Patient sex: F
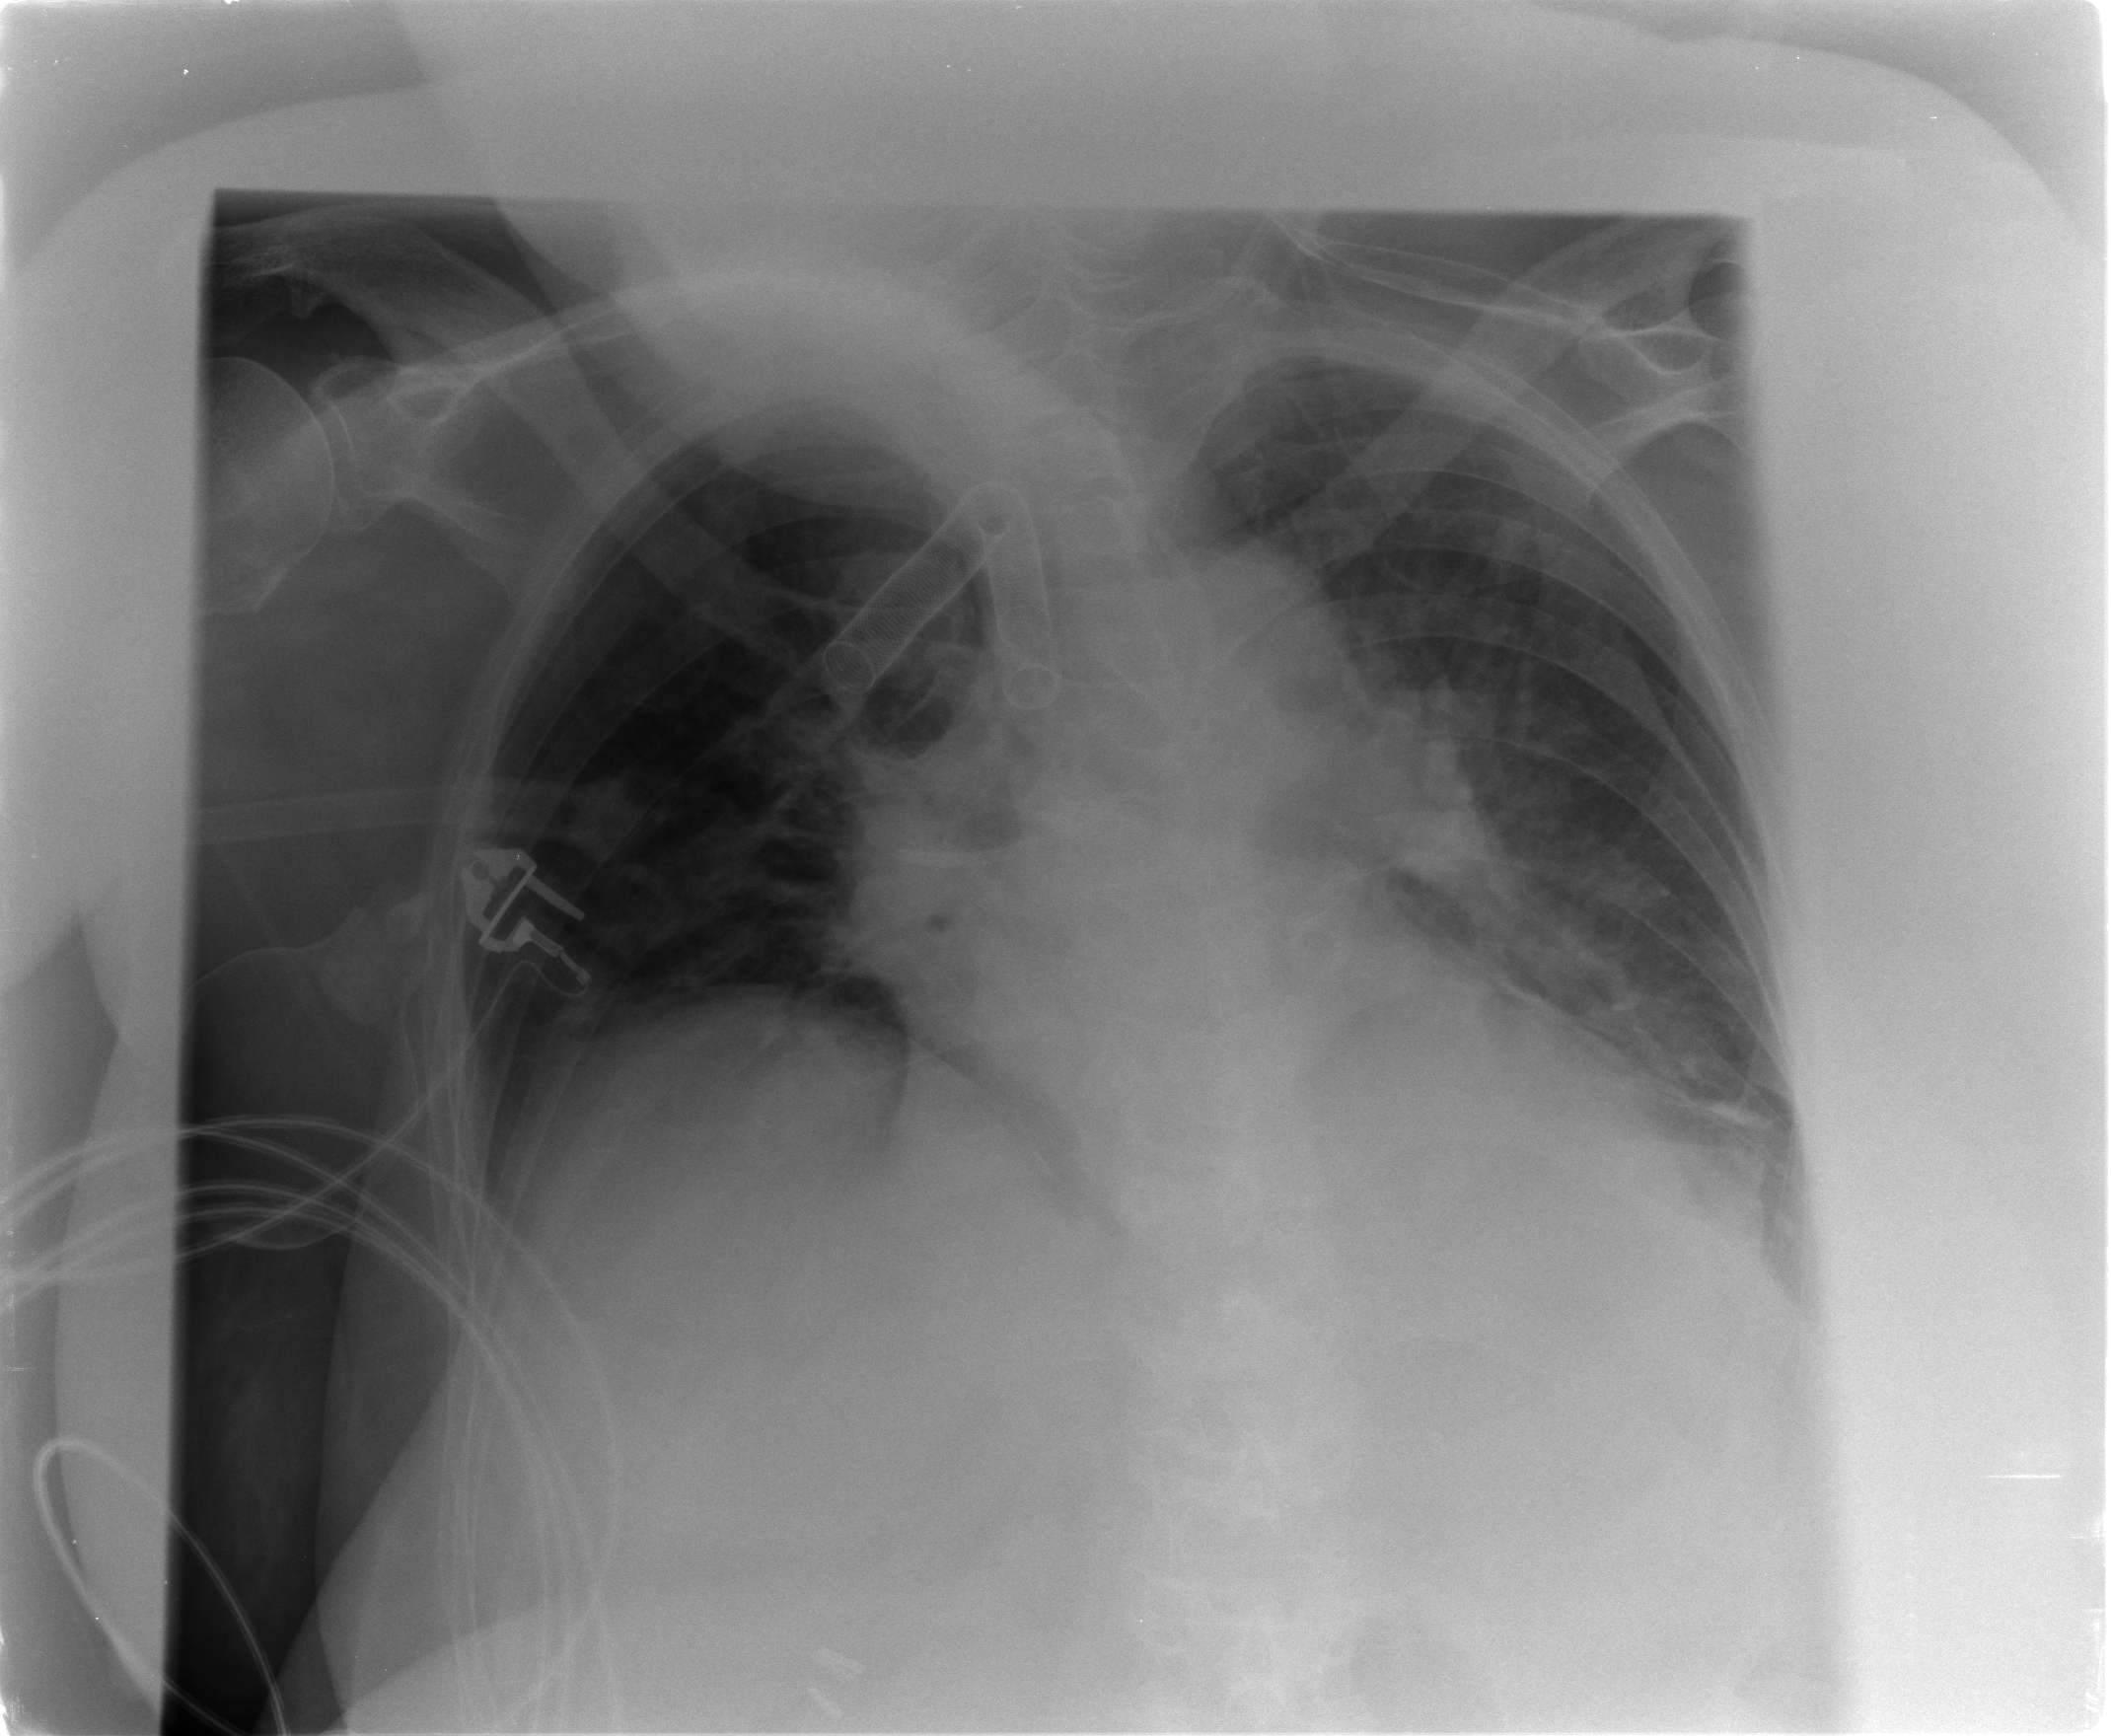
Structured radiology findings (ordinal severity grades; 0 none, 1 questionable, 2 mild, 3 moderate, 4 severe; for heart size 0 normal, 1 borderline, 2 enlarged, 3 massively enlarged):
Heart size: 2
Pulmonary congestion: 3
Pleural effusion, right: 0
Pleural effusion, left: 1
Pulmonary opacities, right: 2
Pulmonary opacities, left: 2
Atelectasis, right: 2
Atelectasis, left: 2